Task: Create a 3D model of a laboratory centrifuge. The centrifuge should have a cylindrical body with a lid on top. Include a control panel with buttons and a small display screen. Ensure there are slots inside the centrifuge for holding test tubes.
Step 275:
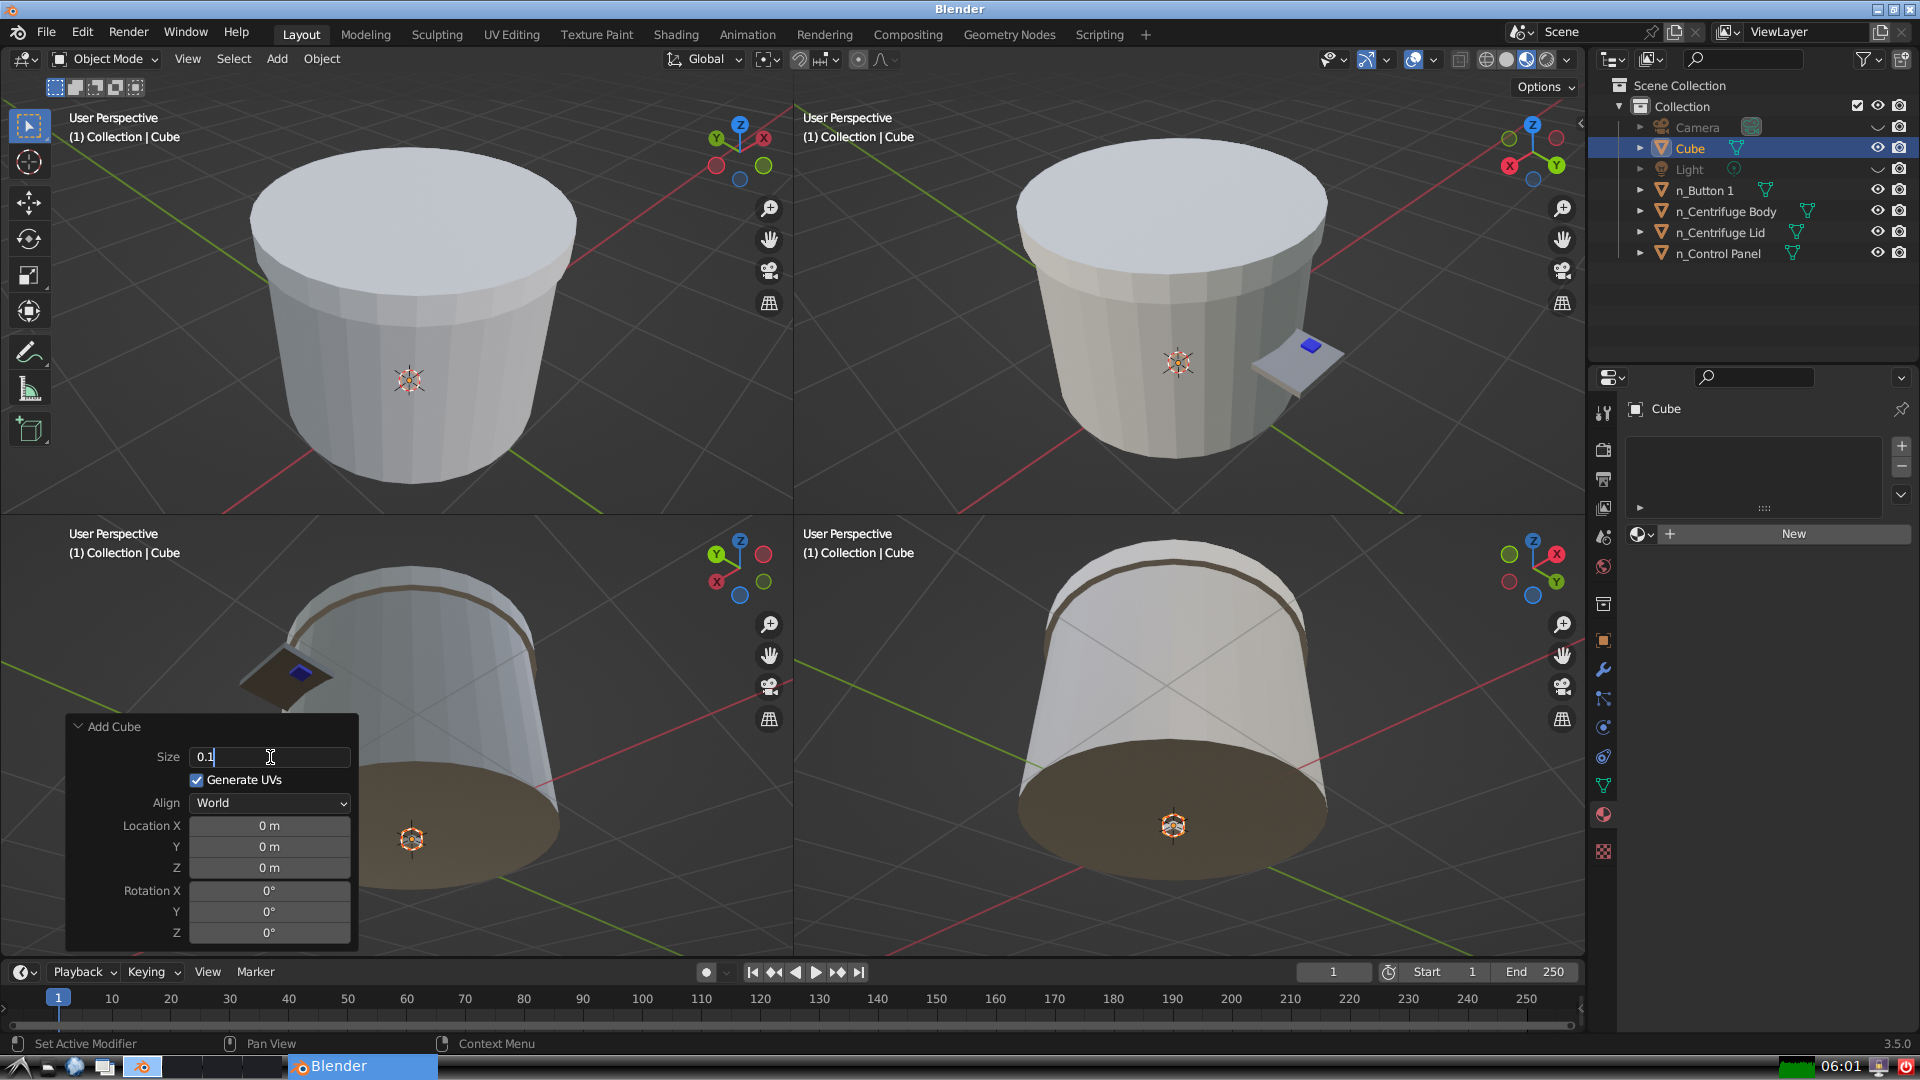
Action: {"key_press": ['Return']}